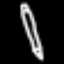
Label: pencil